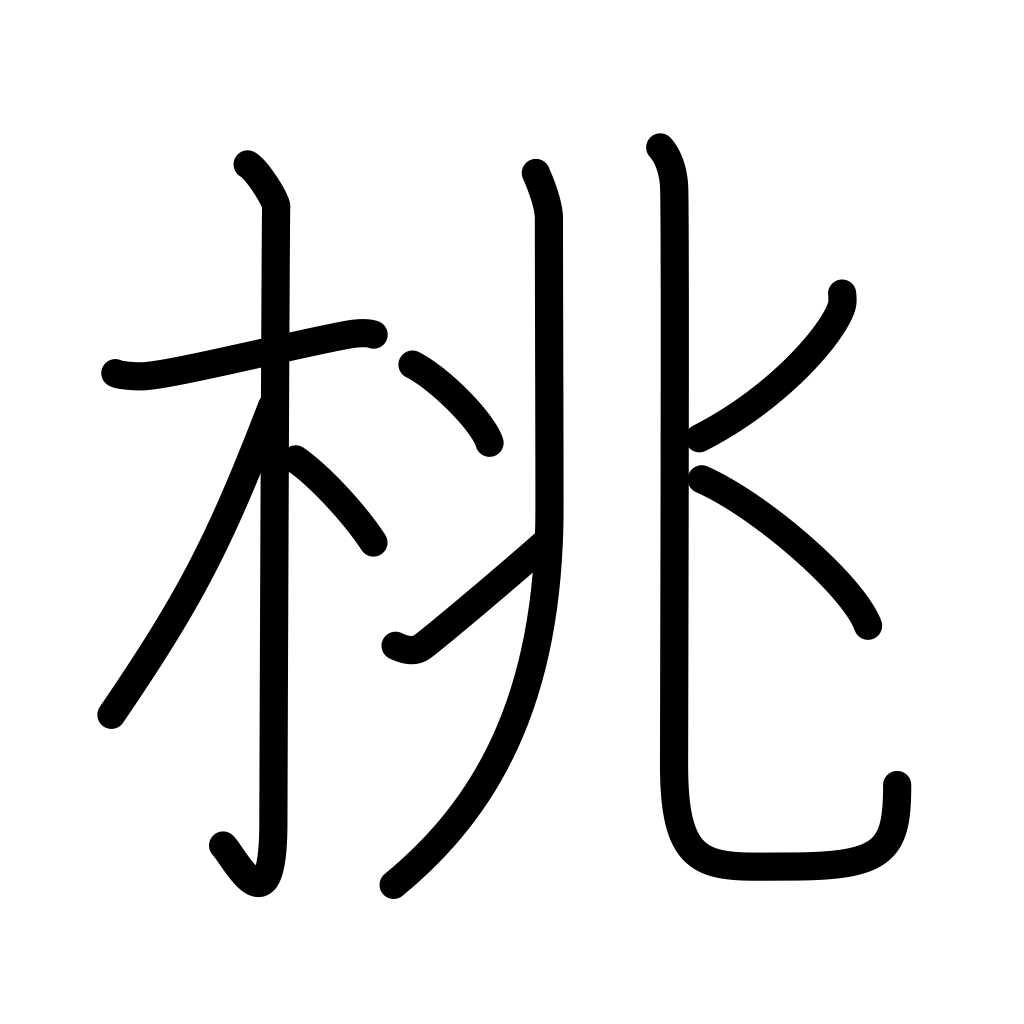
Meaning: peach